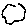
Label: cloud